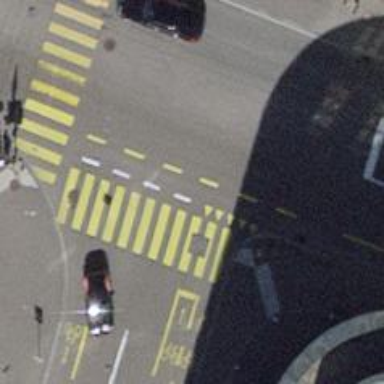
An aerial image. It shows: Crossing with traffic signals.